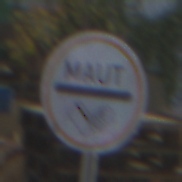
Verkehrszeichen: MautflichtigeStrecke
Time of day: MorningAfternoon
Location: Outdoor (Urban)
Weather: PartlyCloudy
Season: NotSpecified
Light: Natural